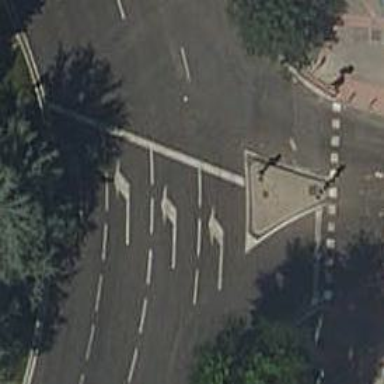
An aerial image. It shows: Road with traffic signals.